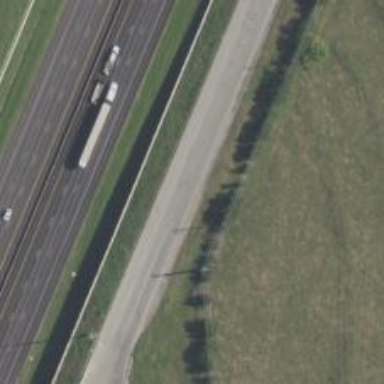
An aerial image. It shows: Secondary road with frontage road.